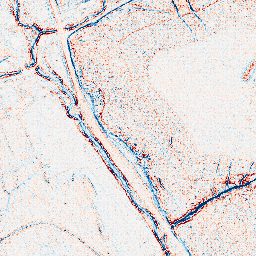
Category: edge_preserving
Decomposition family: anisotropic_diffusion
Decomposition parameters: iterations: 5
kappa: 30
gamma: 0.05
Upsampling method: area
Upsampling parameters: scale: 2
Upsampling scale: 2